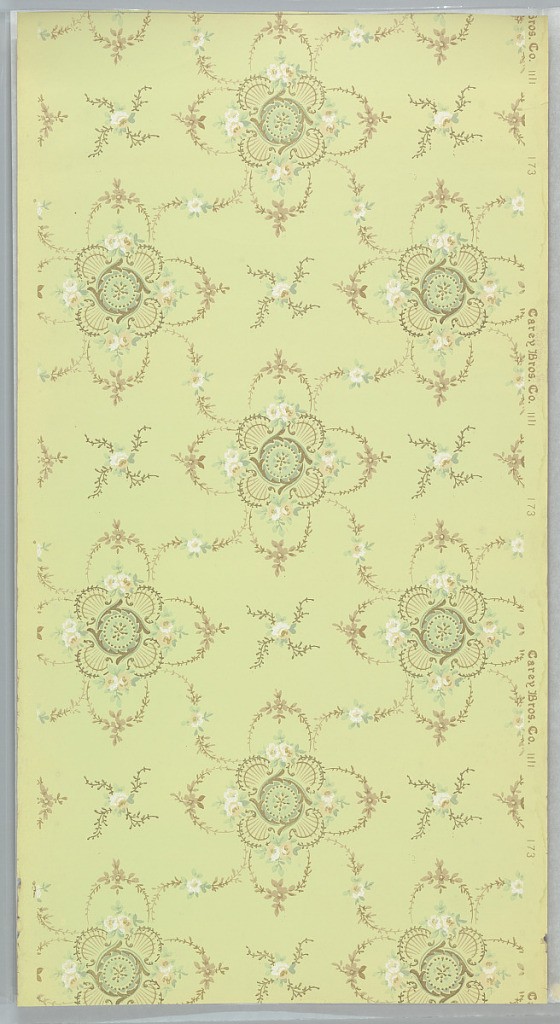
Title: Ceiling paper
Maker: Carey Bros. W.P. Mfg. Co., Philadelphia, Pennsylvania, founded 1882
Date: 1905–1915
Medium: Machine-printed paper
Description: Quatrefoil motifs composed of floral swags and trellis work, connected by foliate scrolls. A floral sprig centered in each void. Printed on light green ground.